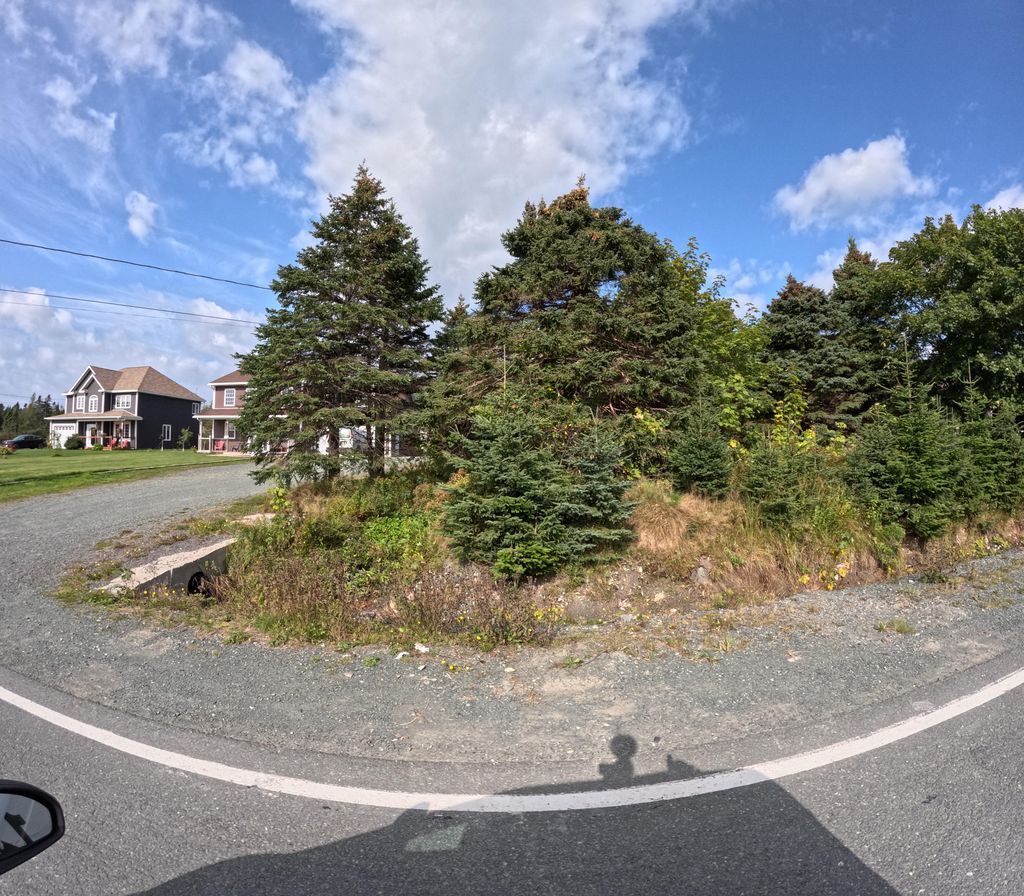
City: st_johns